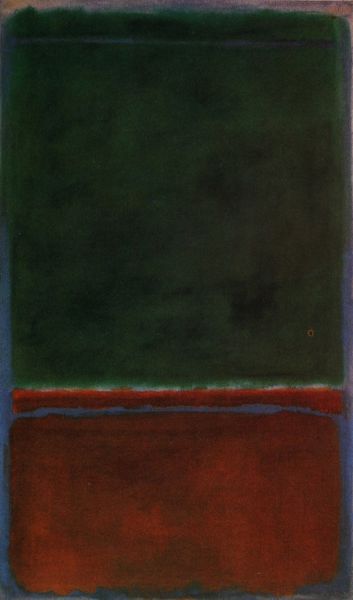
Titel: No. 7 (Green and Maroon)
Künstler: Mark Rothko
Standort: Washington, D.C.
Institution: The Phillips Collection
Schlagwörter: blau, grün, braun, rot, rahmen, felder, kontrast, studie, abstrakt, farben, fläche, flächen, modern, linien, rand, red, green, streifen, striche, oben, rechtecke, unten, rechteck, linie, farbflächen, farbfläche, strich, quadrate, farbfelder, ungegenständlich, quadrat, abgrenzung, farbfeld, rothko, trennungslinie, geometry, tate, komlementär, komplemantärfarben, marc rothko, mark rothko, muddy collors, zero